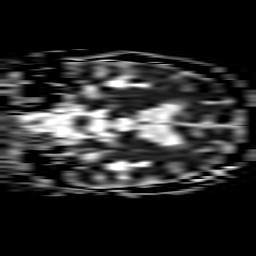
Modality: ADC
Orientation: coronal
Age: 85
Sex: female
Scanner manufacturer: philips
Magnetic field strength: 3 T
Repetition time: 3.084 s
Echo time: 0.076 s